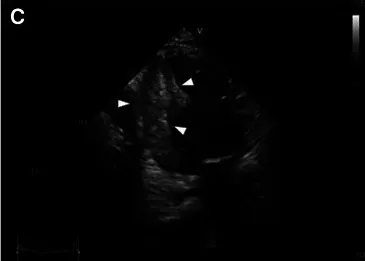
Transthoracic two-dimensional echocardiography (2D-TTE). 2D-TTE reveals two large heterogeneous masses characterized by ill-defined borders: one involving the lateral, inferior and posterior portions of the left ventricular wall (white arrowheads), and another involving the apex and ventricular septum (white arrows). (C) Two-chamber view.
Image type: radiology (ultrasound)